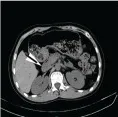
The images of the WSS patients. (B) Computed tomography of the abdomen of the brother of proband showed uneven pancreatic density.
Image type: radiology (ct)